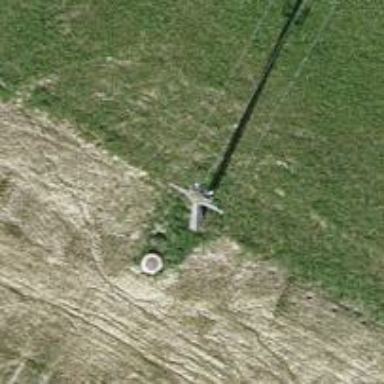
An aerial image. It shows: Power pole.